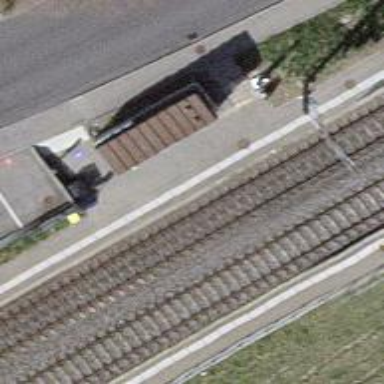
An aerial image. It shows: Grit bin.